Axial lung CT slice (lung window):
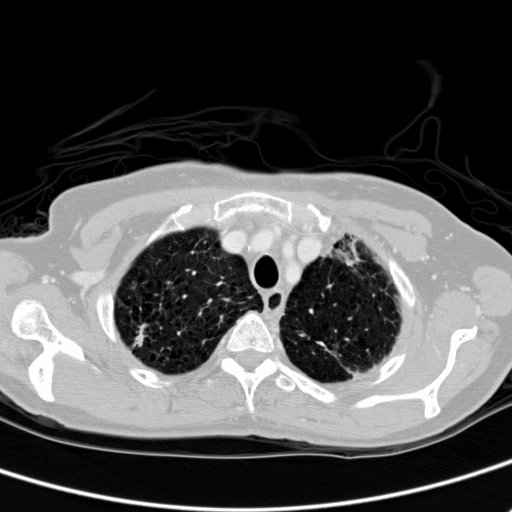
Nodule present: yes
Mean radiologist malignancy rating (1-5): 4